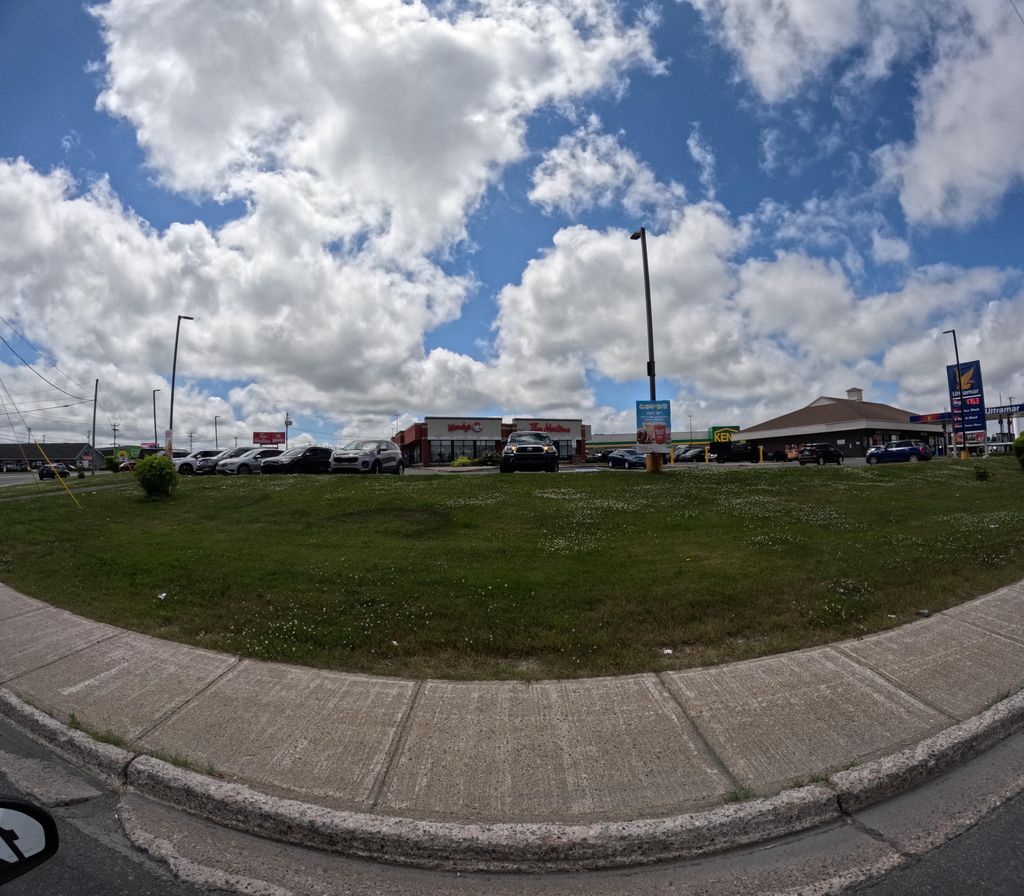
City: st_johns